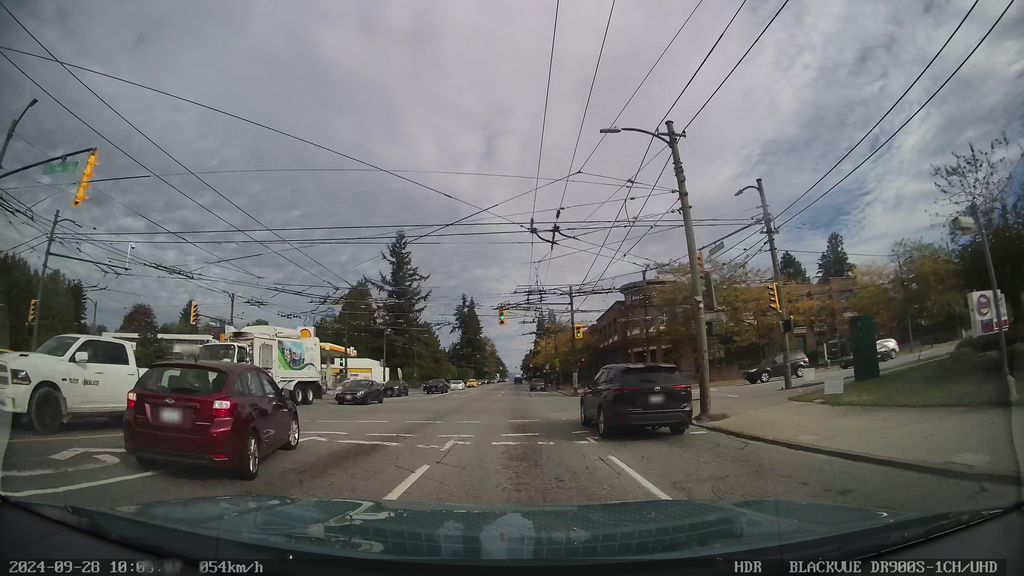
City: vancouver